Question: What is the reading of the measurement in the image?
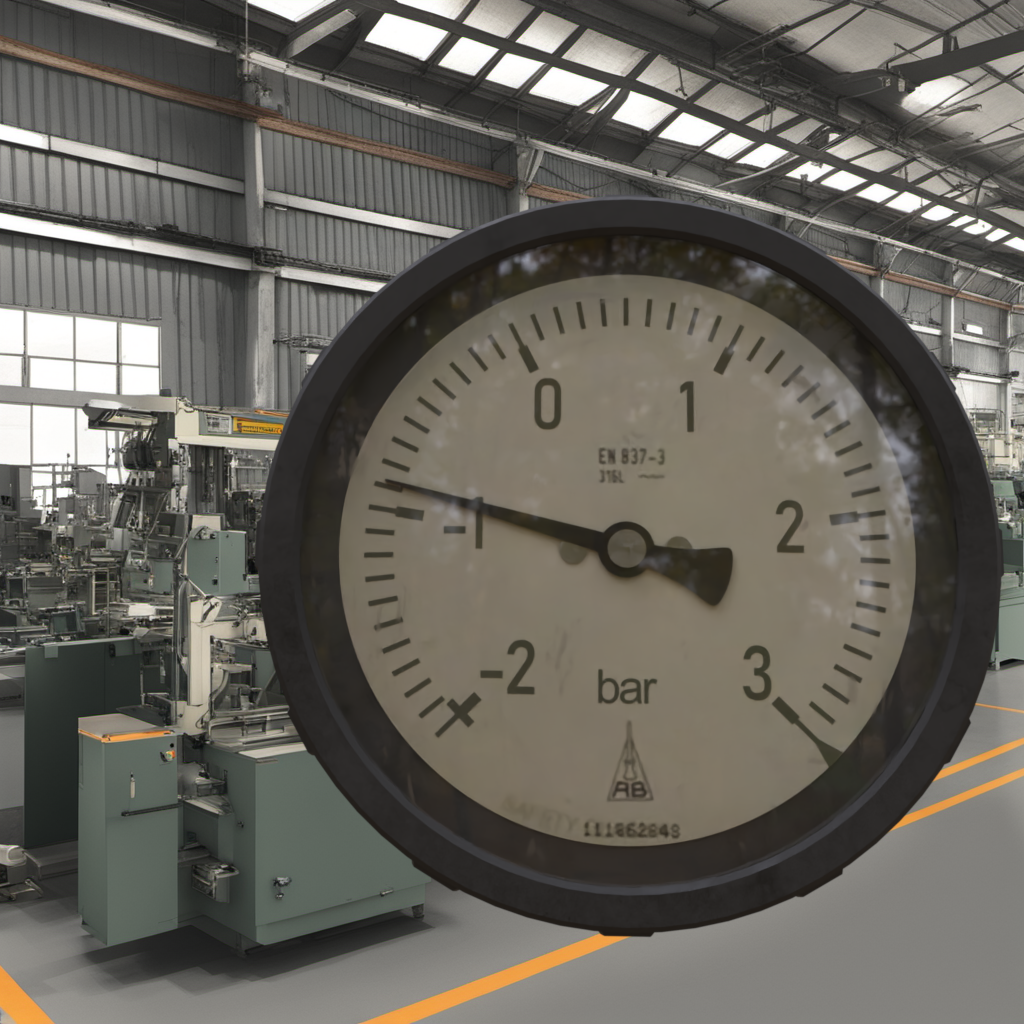
Answer: The result is -0.91
Question: What is the range of this measurement?
Answer: The range is from -2 to 3
Question: What is the minimum and maximum value range of the measurement in the image?
Answer: The minimum value is -2 and the maximum value is 3